Question: Is it possible to place a label with text instead of barcode in a Coupon type pass?
Something like this.

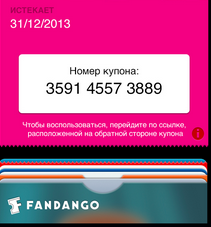
Answer: In the early betas of iOS6, it used to be possible to have barcode type of 'PKBarcodeFormatText', but this never made it through to the production version.
It is now not possible to replace the barcode with text. The best you can do is to add a code and use the altText key to provide a legible string below the barcode.
From the <URL> guide: